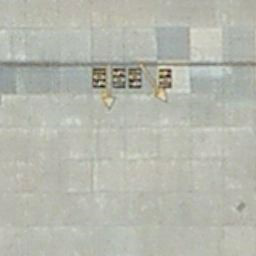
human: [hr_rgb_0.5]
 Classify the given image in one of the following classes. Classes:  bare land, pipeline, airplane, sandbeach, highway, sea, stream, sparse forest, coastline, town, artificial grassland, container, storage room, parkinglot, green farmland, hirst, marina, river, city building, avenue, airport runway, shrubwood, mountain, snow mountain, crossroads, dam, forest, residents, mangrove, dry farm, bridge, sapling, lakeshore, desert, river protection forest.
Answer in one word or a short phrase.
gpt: airport runway